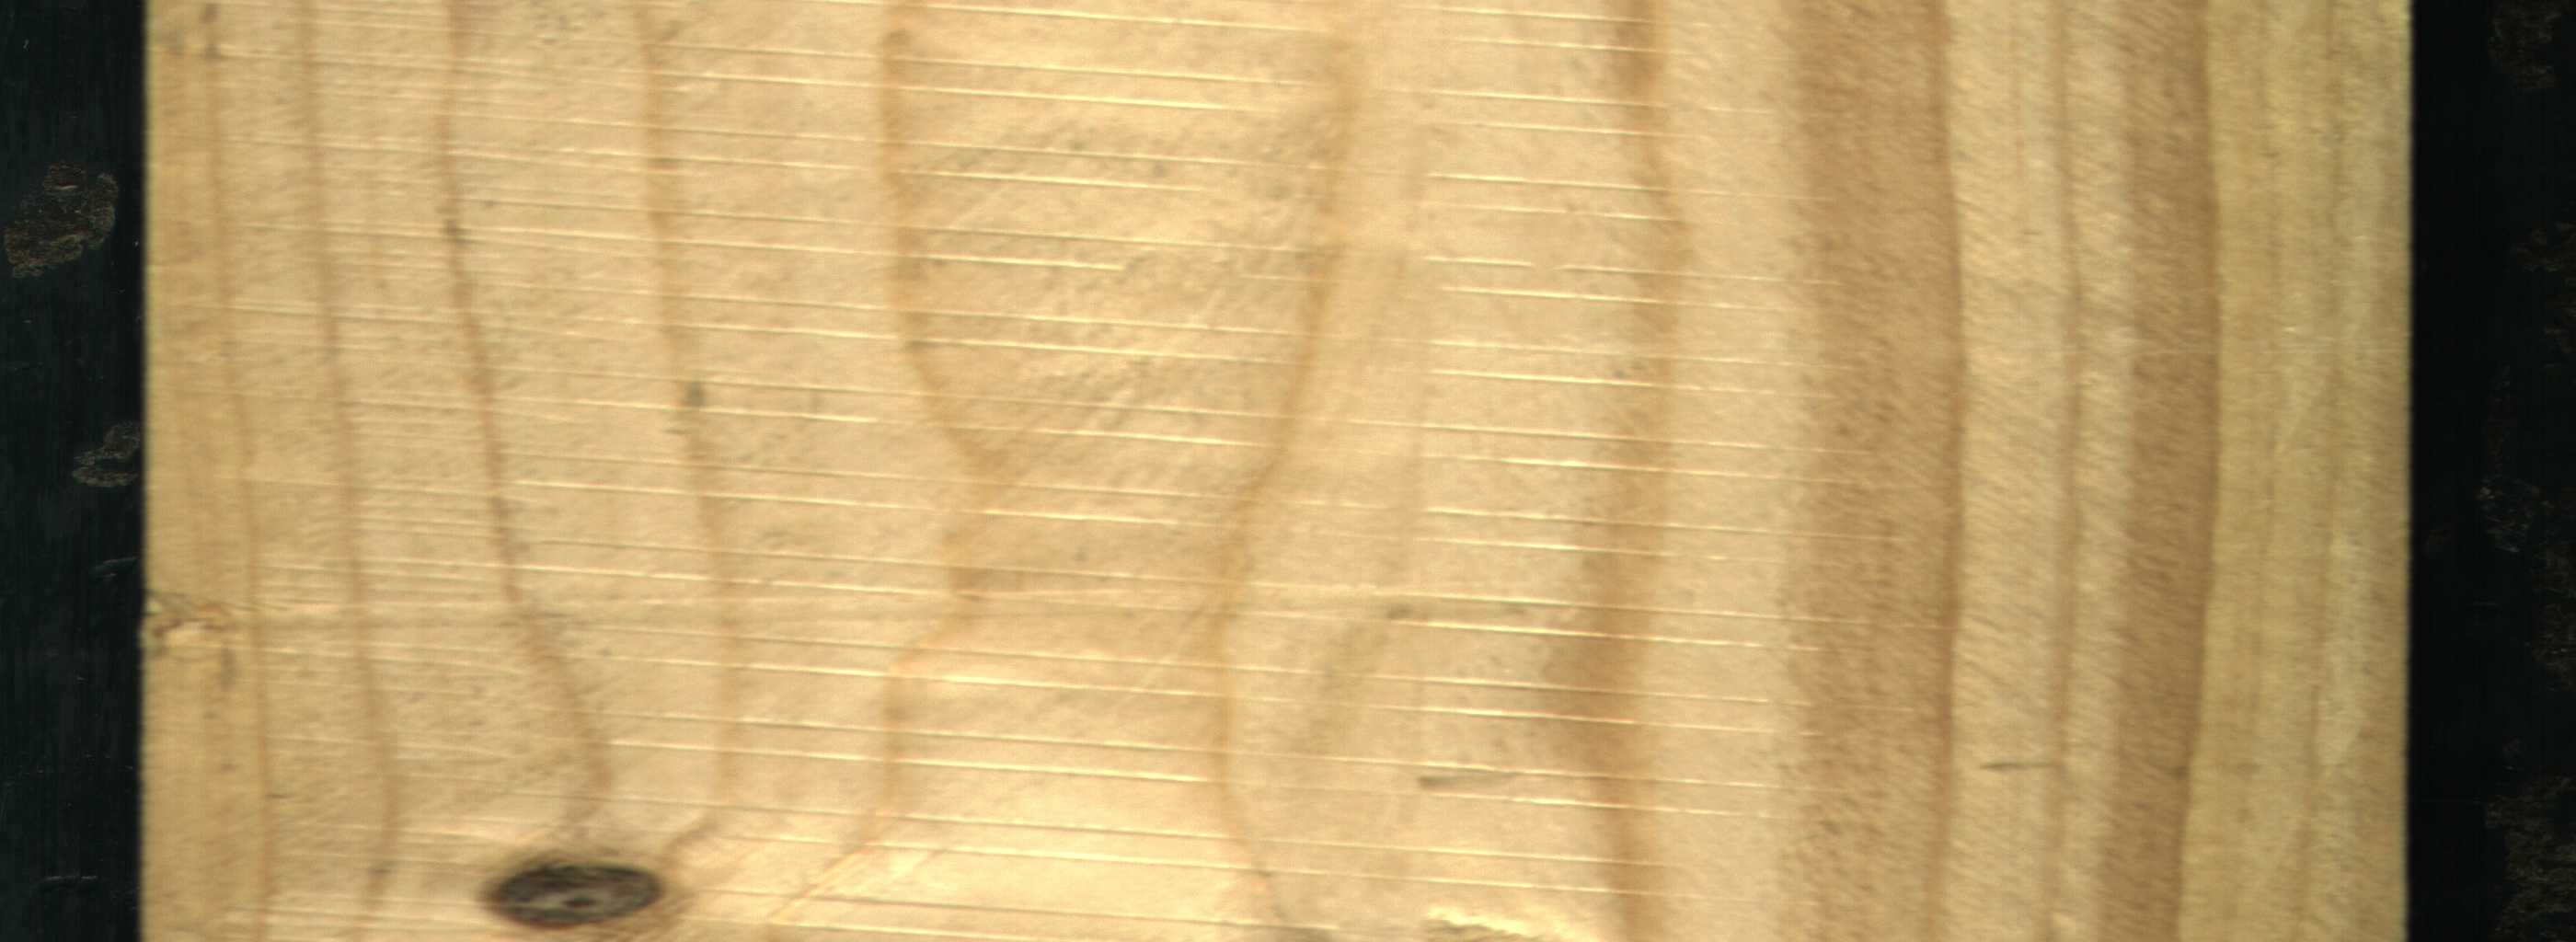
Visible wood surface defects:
Live_Knot